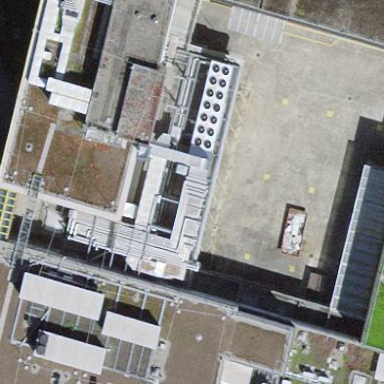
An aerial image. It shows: Industrial building.